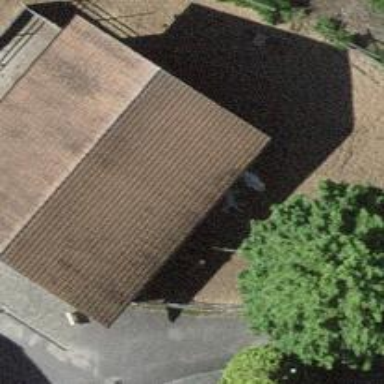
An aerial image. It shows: Stable.